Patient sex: M
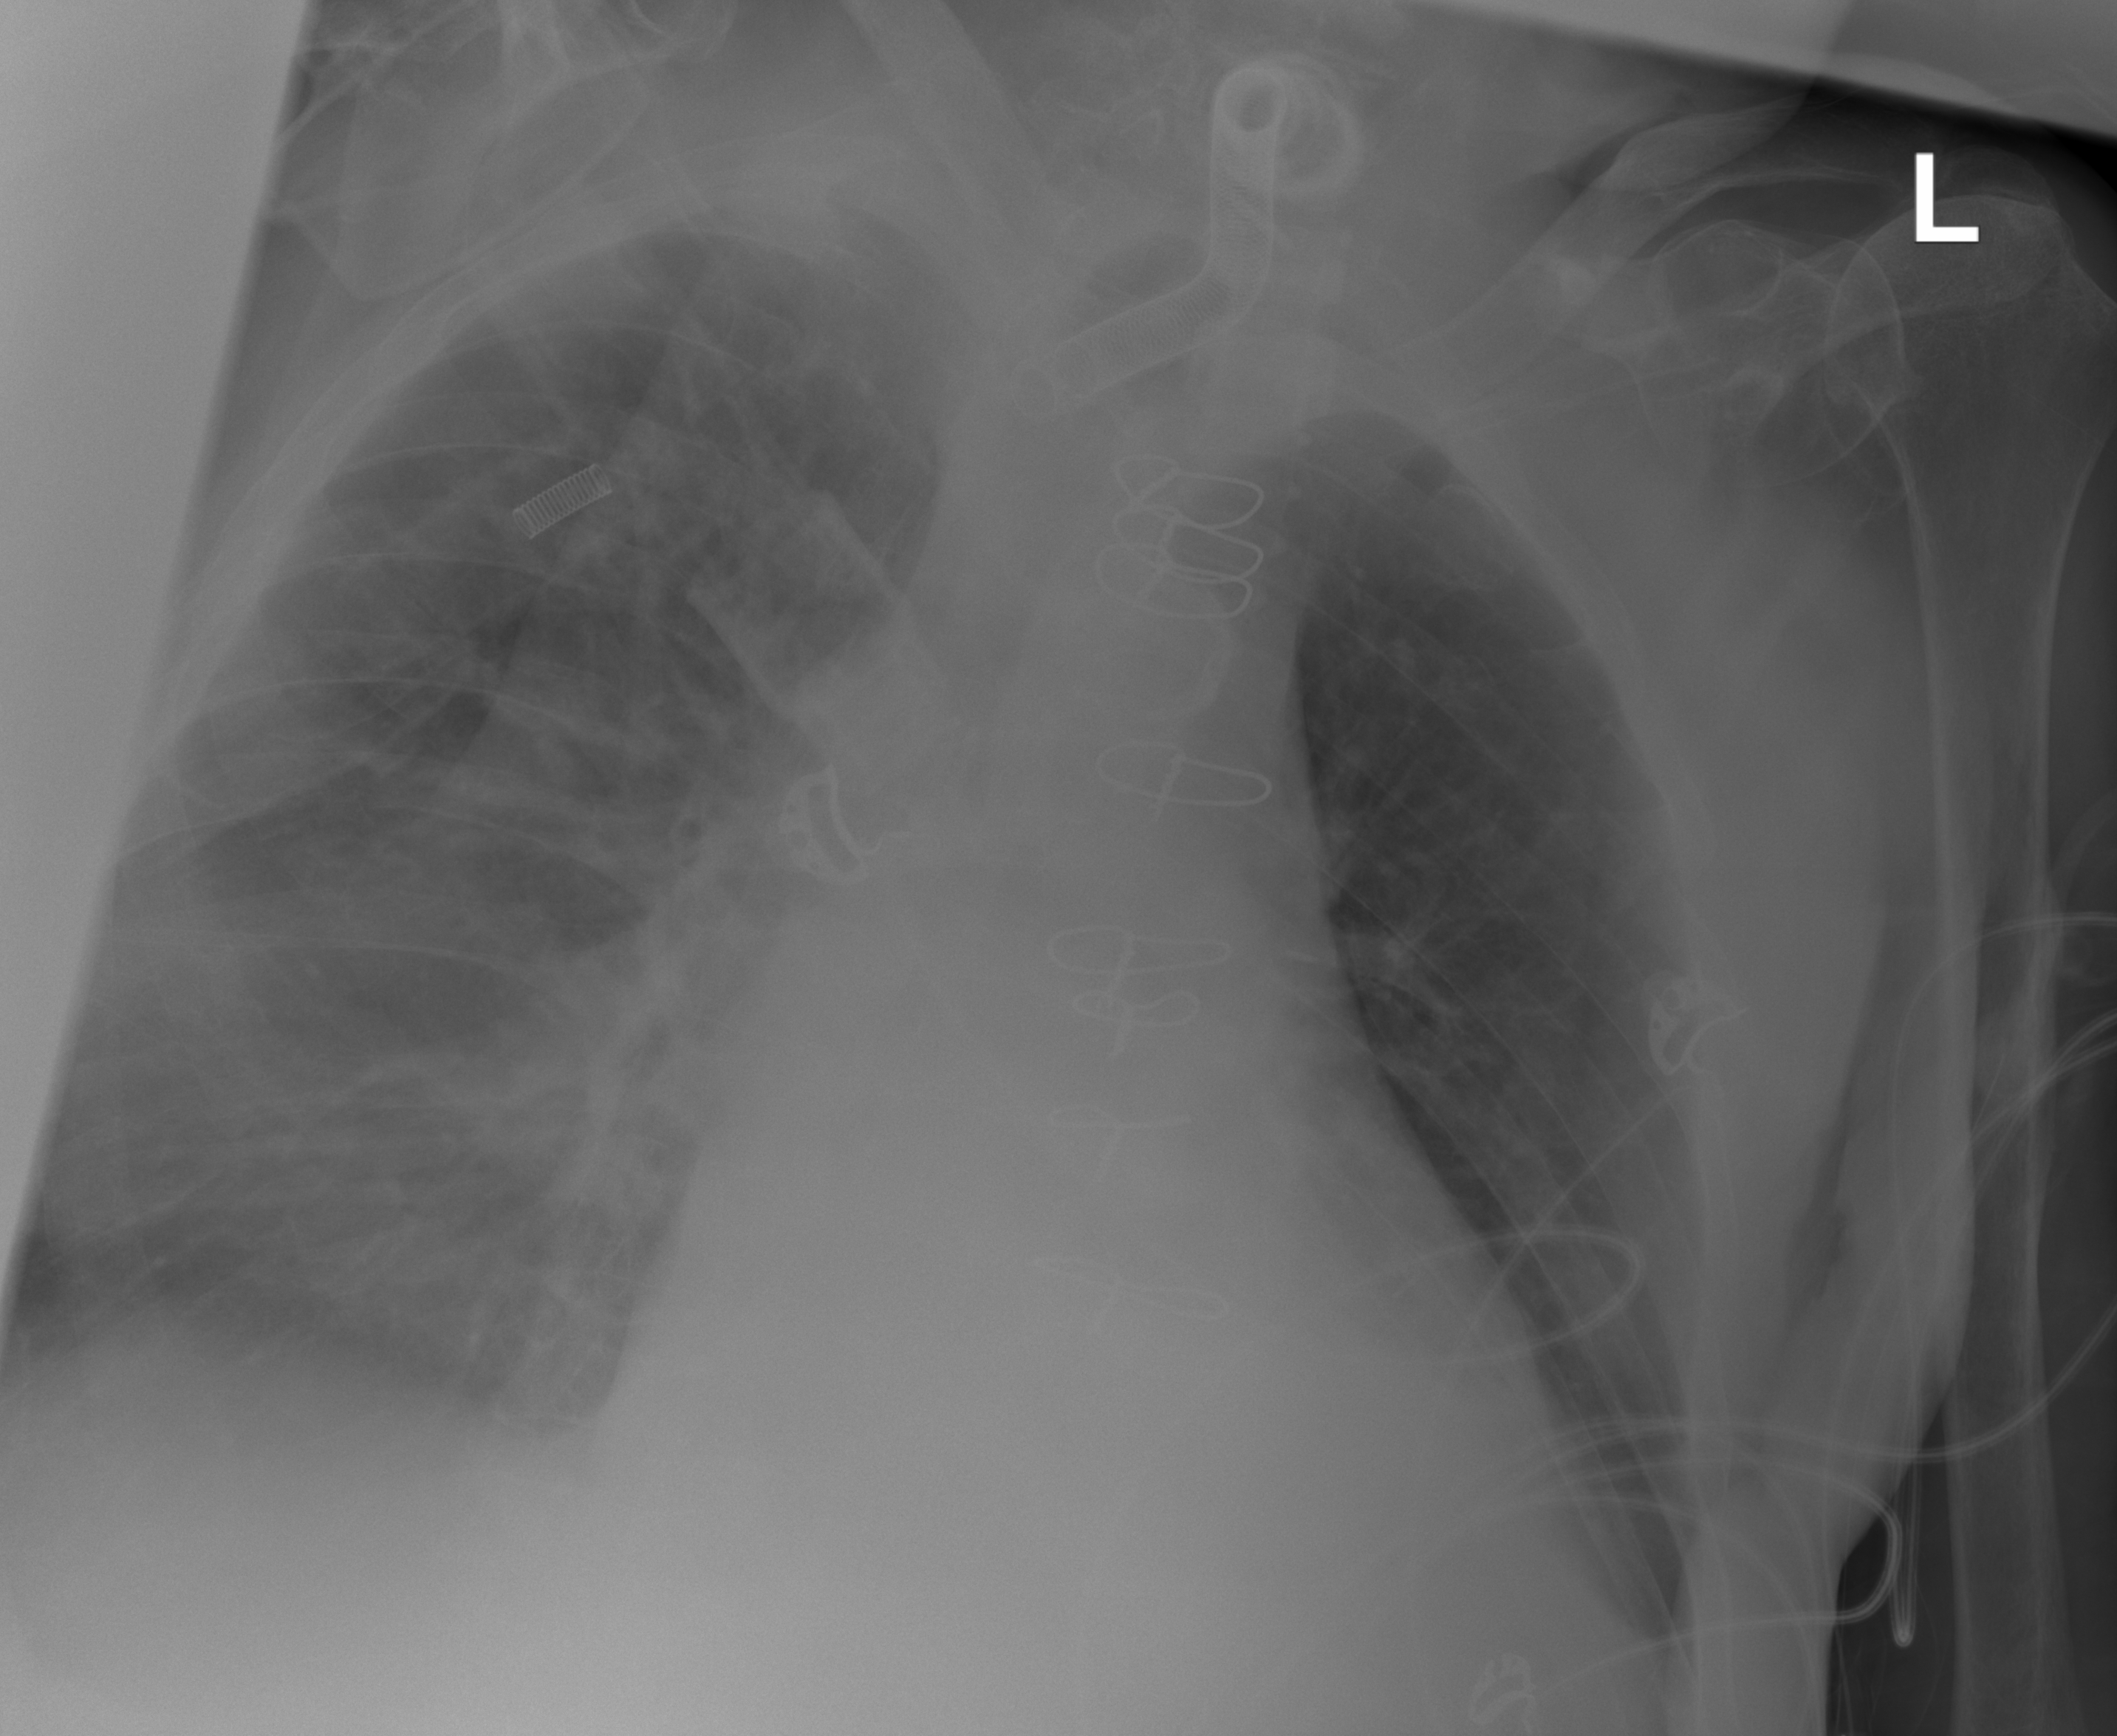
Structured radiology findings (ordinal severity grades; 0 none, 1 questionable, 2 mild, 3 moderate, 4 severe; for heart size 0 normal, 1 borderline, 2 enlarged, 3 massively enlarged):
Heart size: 2
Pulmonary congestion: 0
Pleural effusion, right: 1
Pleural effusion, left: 0
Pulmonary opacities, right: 0
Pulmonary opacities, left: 0
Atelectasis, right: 2
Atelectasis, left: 0